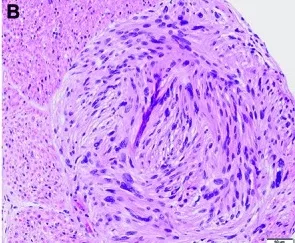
B: Higher magnification.
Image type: pathology (h&e)